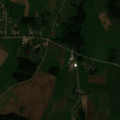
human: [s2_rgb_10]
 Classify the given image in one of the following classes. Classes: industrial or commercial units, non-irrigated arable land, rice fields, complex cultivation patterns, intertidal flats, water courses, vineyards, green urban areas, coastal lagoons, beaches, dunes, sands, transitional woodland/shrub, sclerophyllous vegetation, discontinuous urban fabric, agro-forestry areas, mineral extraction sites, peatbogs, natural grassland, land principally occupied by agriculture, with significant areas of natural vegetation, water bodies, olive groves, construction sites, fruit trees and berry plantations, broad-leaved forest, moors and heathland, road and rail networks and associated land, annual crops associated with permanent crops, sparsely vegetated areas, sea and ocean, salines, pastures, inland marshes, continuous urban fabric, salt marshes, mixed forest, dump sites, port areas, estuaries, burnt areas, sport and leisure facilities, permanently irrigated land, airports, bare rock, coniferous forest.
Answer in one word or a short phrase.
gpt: non-irrigated arable land, pastures, complex cultivation patterns, land principally occupied by agriculture, with significant areas of natural vegetation, mixed forest